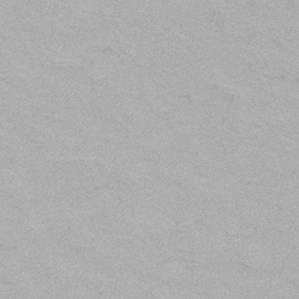
Label: frost